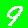
Digit: 9